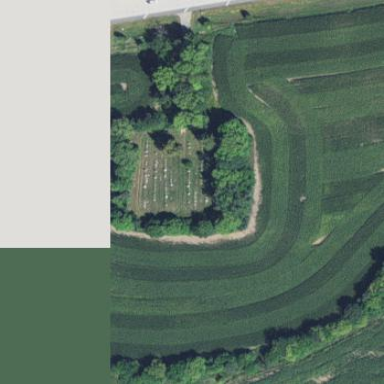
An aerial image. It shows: Grave yard.